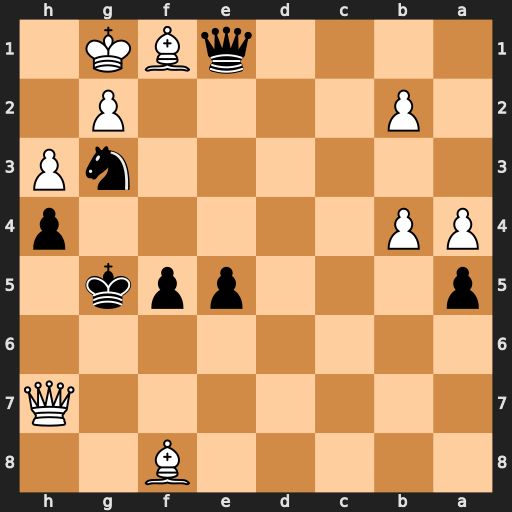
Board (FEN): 5B2/7Q/8/p3ppk1/PP5p/6nP/1P4P1/4qBK1
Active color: b
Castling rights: -
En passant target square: -
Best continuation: Qxf1+ Kh2 Qh1#